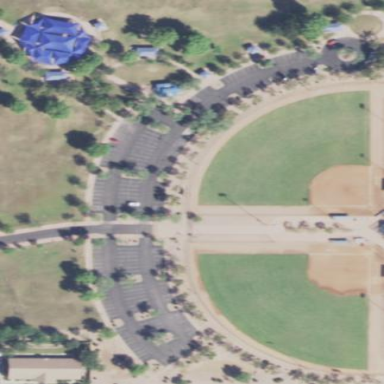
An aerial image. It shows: Softball pitch for leisure land activities.